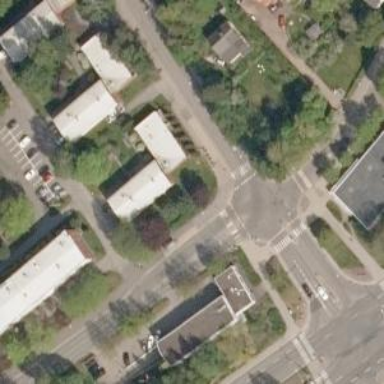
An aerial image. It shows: Uncontrolled road crossing.